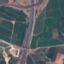
Land use / land cover: Highway